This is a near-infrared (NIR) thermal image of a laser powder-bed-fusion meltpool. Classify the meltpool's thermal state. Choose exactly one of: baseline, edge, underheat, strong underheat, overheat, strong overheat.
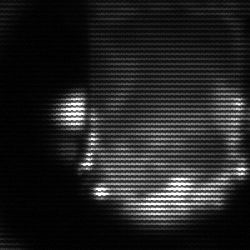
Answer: baseline